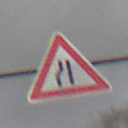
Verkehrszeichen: EinseitigVerengteFahrbahnLinks
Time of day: MorningAfternoon
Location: Outdoor (Suburban)
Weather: Overcast
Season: NotSpecified
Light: Natural